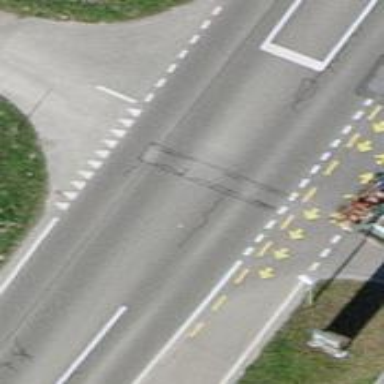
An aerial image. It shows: Secondary road with asphalt surface.